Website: crate-barrel
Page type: payment
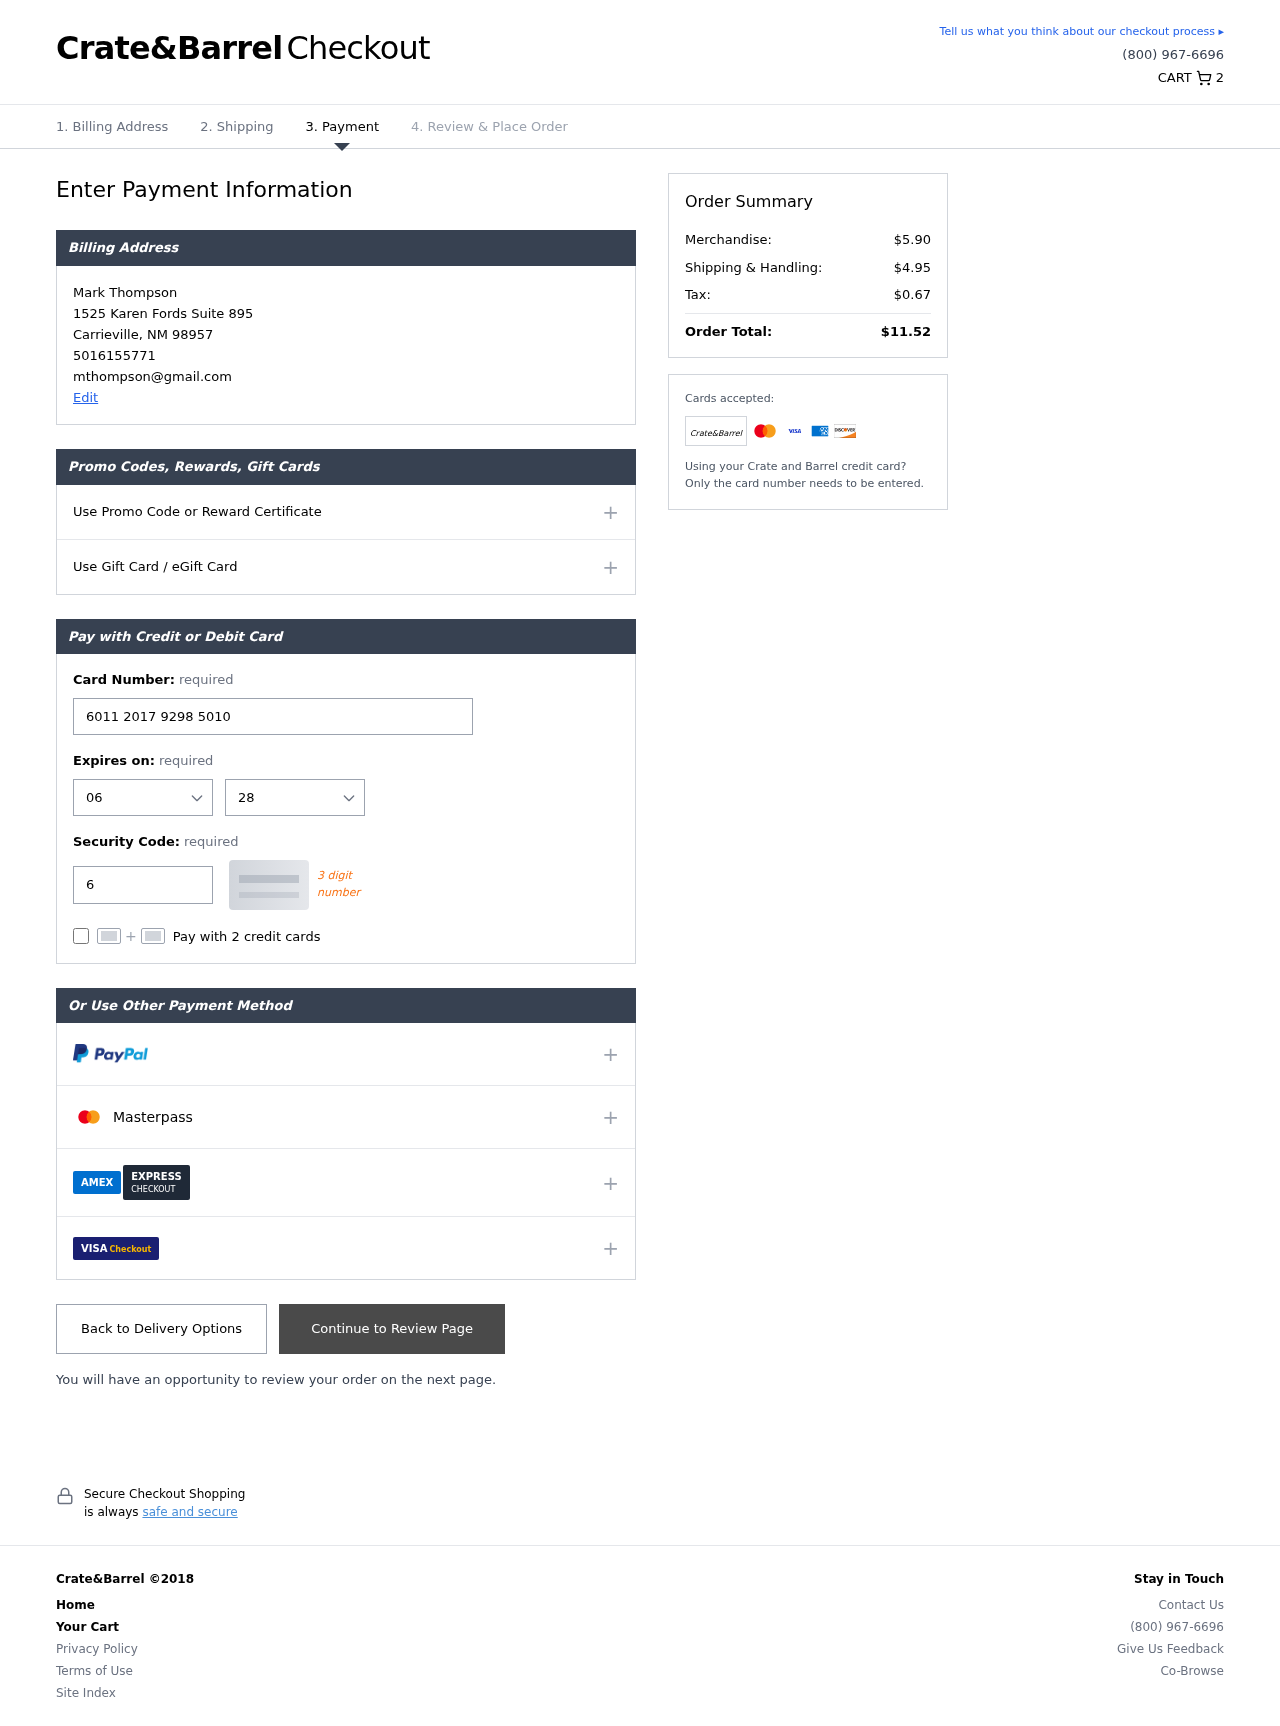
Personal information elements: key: PII_CARD_CVV
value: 639
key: PII_CARD_EXPIRY_MONTH
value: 06
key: PII_CARD_EXPIRY_YEAR
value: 28
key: PII_CARD_NUMBER
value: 6011 2017 9298 5010
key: PII_CITY
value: Carrieville
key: PII_EMAIL
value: mthompson@gmail.com
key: PII_FULLNAME
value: Mark Thompson
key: PII_PHONE
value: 5016155771
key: PII_POSTCODE
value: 98957
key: PII_STATE_ABBR
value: NM
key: PII_STREET
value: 1525 Karen Fords Suite 895
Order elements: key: ORDER_NUM_ITEMS
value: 2
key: ORDER_SUBTOTAL
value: $5.90
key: ORDER_SHIPPING_COST
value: $4.95
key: ORDER_TAX
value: $0.67
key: ORDER_TOTAL
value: $11.52